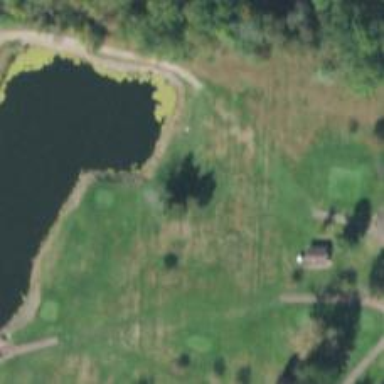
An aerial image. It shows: Grass area designated as golf tee.